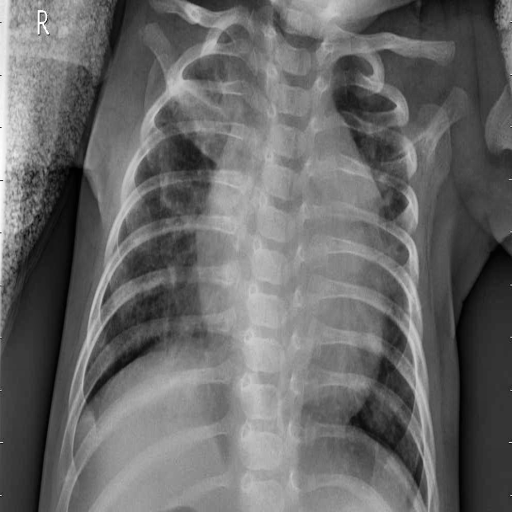
Finding: PNEUMONIA